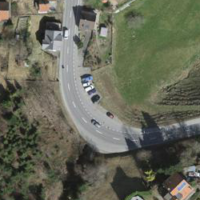
EUNIS habitat code: 55
Species observed at this site:
Lapsana communis
Aegopodium podagraria